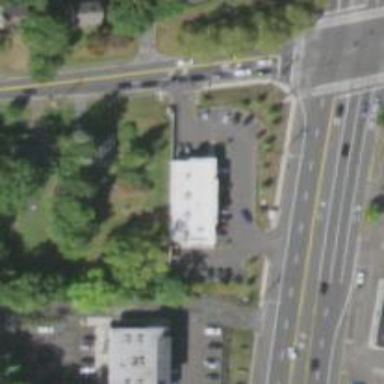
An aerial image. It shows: Pharmacy providing healthcare services.